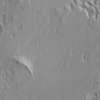
Label: not_dusty